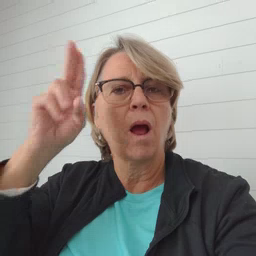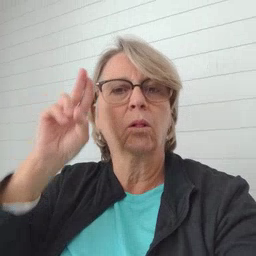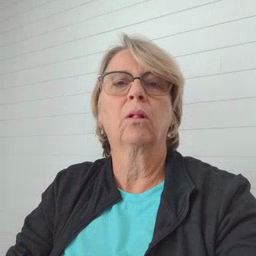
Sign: uncle